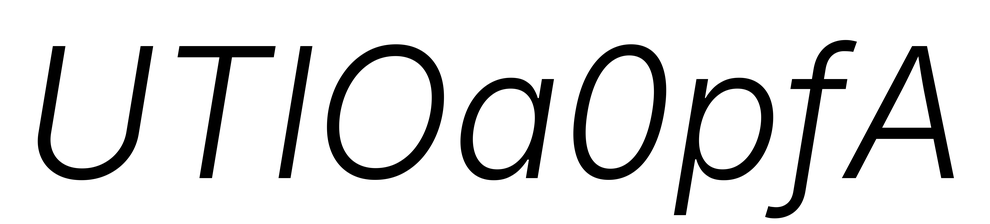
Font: Inter-Italic_Light_Italic